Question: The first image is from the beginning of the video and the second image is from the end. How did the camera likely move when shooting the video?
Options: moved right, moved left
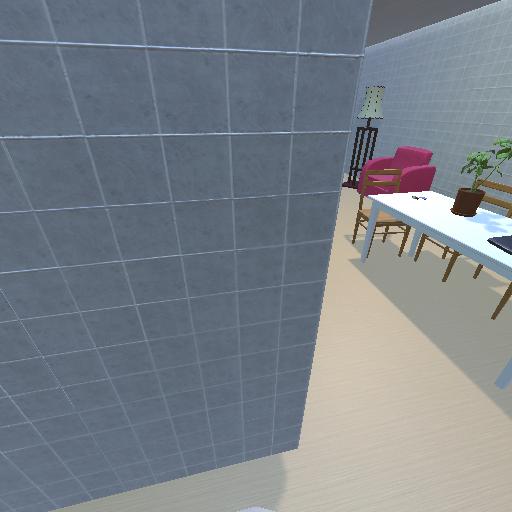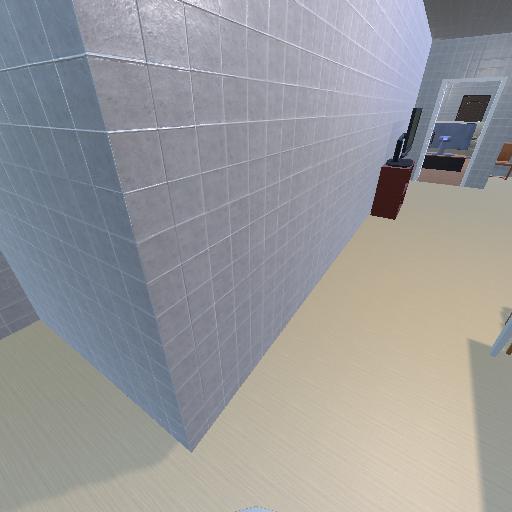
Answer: moved right